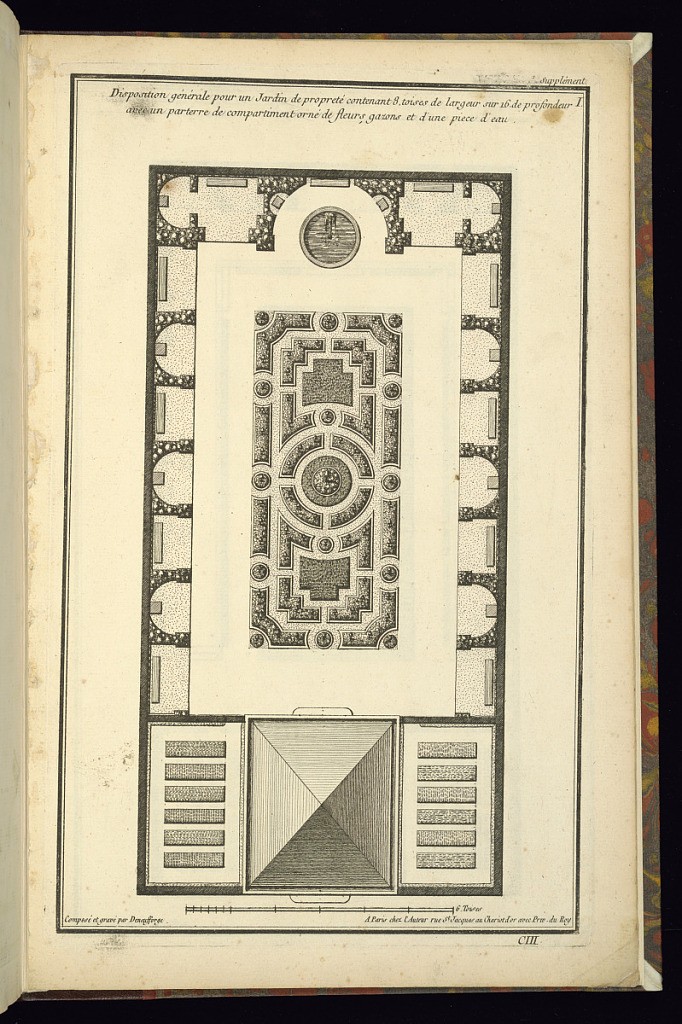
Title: Design for a Garden
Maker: Jean-François de Neufforge, Flemish, 1714–1791
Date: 1772
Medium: Engraving on paper
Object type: Print
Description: Design for a garden with a scale bar of 6 Toises at the bottom. The plate is signed and numbered.